【题型】填空题　【知识点】平面几何　【难度】easy
如图，$PA$、$PB$ 分别切 $\odot O$ 于点 $A$、$B$，点 E 是$\odot O$ 上一点，且$\angle P=100^\circ$，则 $\angle E$ 的度数为\underline{\quad }。

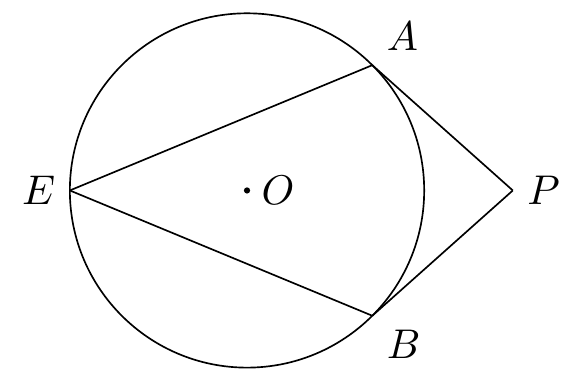
【解答】
解：连接 $OA, OB$，如图所示：

$\because PA, PB$ 分别切 $\odot O$ 于点 $A, B$,

$\therefore OA \perp PA, OB \perp PB$,

$\therefore \angle PAO = \angle PBO = 90^\circ$,

$\because \angle P = 100^\circ$,

$\therefore$ 由四边形内角和为 $360^\circ$ 得到 $\angle AOB = 360^\circ - 90^\circ - 90^\circ - 100^\circ = 80^\circ$,

$\because \widehat{AB} = \widehat{AB}$,

$\therefore \angle E = \frac{1}{2} \angle AOB = 40^\circ$,

故答案为：$40^\circ$。
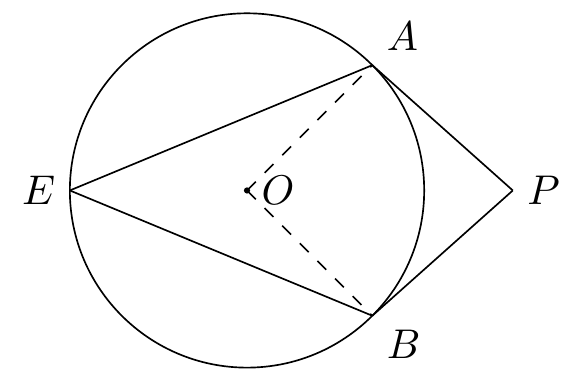